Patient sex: F
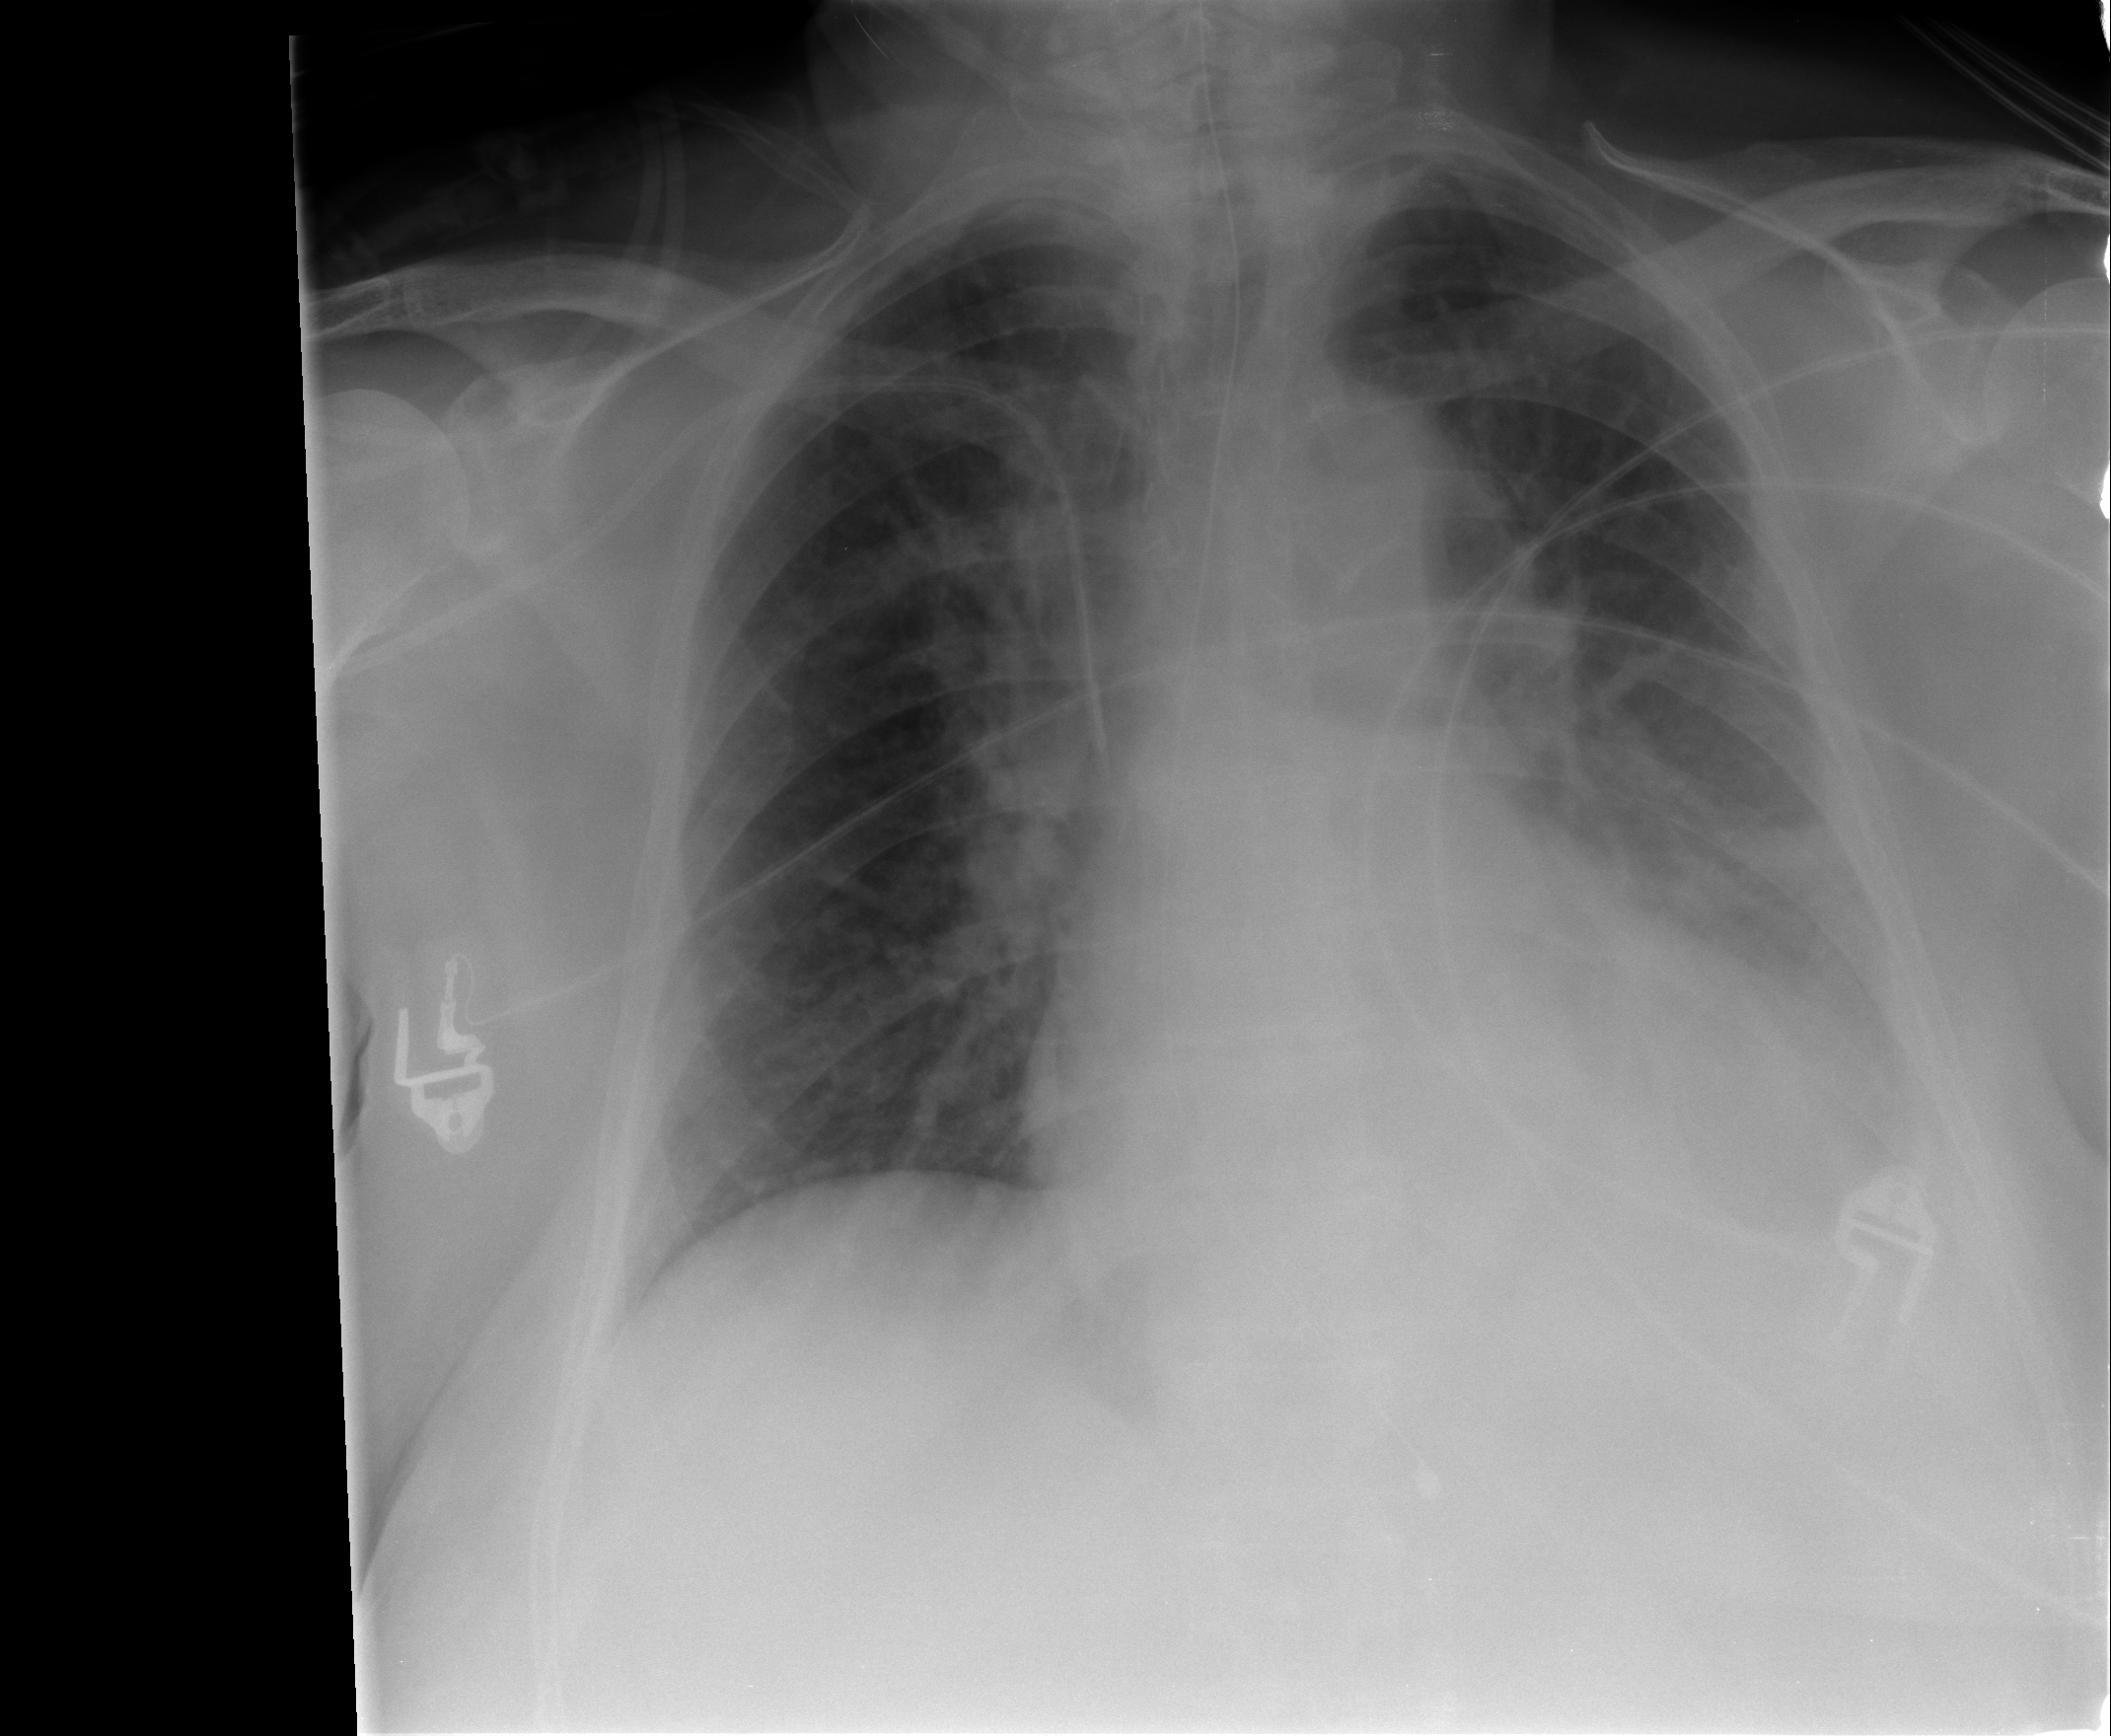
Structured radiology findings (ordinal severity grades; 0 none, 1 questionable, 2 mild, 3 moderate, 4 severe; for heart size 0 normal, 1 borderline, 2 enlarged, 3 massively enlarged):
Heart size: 0
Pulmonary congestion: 2
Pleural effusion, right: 0
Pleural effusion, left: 2
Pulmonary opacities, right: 0
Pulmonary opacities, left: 1
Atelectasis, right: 0
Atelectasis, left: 2